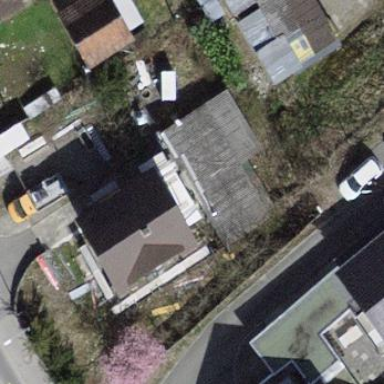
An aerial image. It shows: Garage.